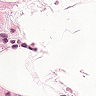
Metastatic tissue present: no